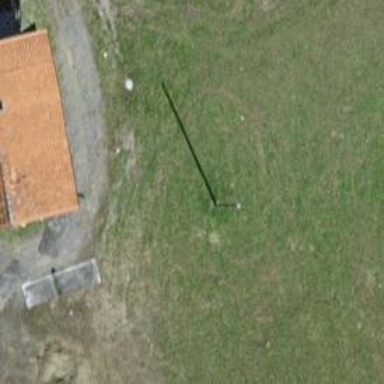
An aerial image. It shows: Minor power line.